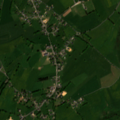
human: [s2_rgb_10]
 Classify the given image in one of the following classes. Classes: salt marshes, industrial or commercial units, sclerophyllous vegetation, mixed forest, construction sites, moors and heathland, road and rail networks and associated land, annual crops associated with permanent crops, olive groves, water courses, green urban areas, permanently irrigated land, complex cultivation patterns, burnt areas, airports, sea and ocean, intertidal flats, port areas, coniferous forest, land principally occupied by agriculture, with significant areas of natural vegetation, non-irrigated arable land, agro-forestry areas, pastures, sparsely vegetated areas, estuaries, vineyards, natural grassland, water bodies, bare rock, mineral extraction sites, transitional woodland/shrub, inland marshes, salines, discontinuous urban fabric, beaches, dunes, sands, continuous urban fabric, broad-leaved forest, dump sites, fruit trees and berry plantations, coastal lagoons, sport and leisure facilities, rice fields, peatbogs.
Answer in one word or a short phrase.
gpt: discontinuous urban fabric, pastures, land principally occupied by agriculture, with significant areas of natural vegetation